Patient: sex F, age 58
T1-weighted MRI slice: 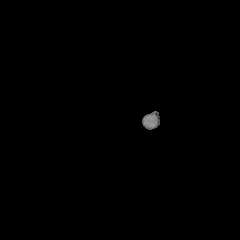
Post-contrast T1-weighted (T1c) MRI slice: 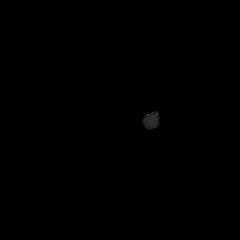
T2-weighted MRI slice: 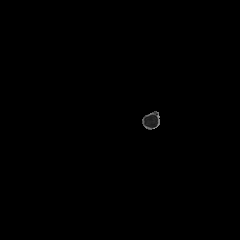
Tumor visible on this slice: no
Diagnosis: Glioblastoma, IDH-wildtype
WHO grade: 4